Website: walmart
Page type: payment
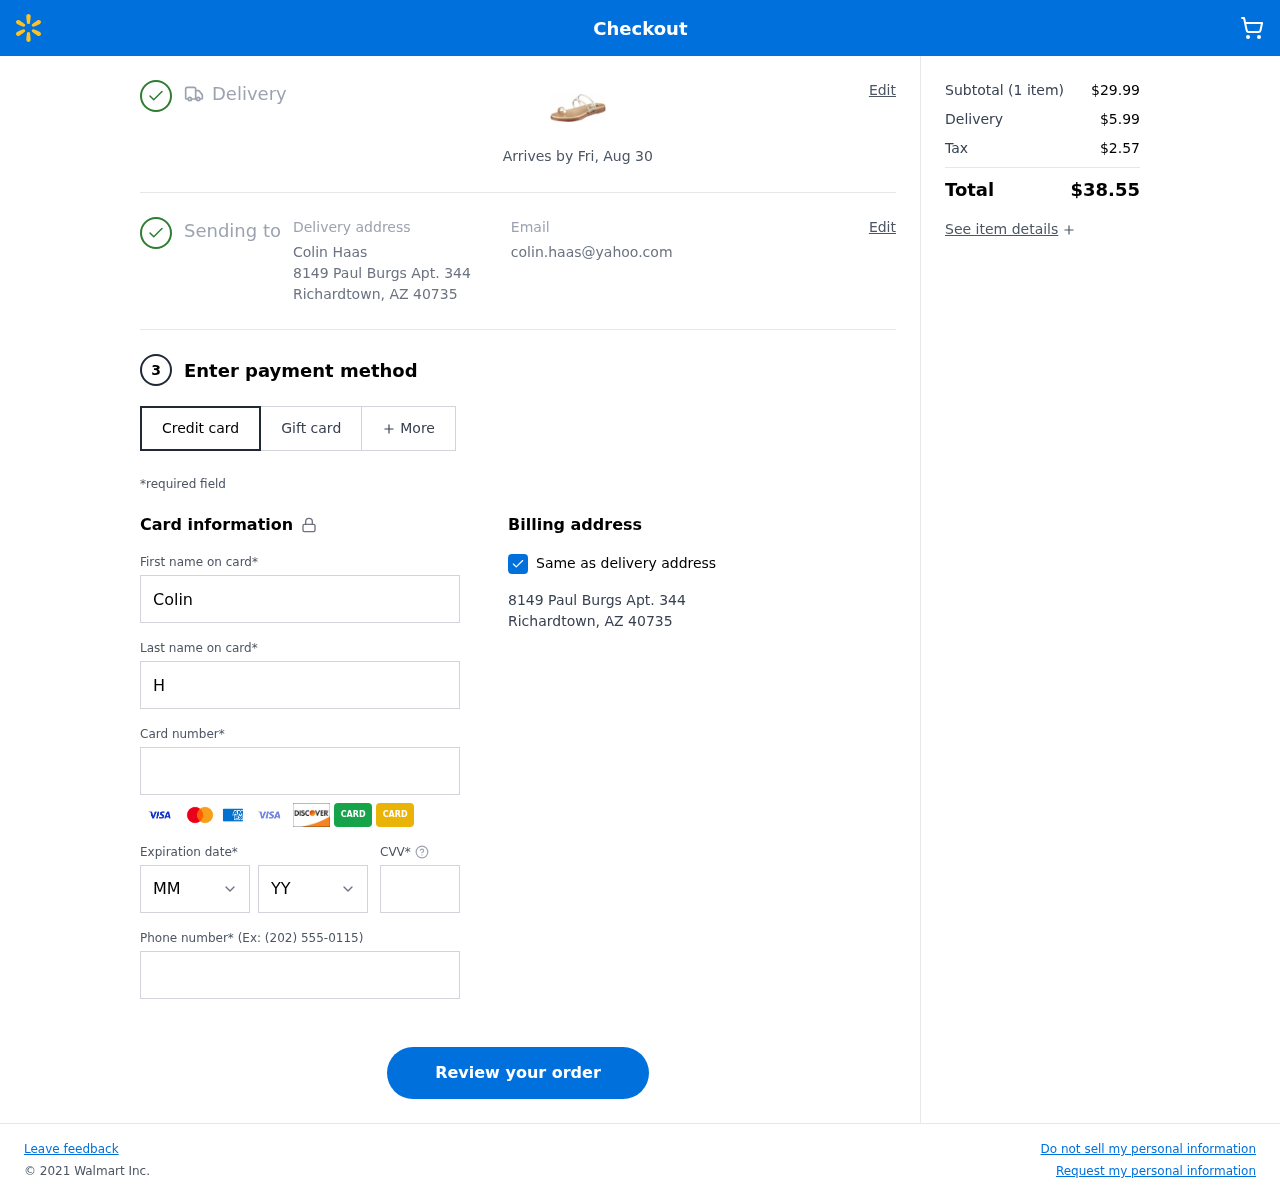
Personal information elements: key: PII_CARD_CVV
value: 523
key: PII_CARD_EXPIRY_MONTH
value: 08
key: PII_CARD_EXPIRY_YEAR
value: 30
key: PII_CARD_NUMBER
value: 2710 6819 2470 8492
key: PII_CITY
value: Richardtown
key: PII_EMAIL
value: colin.haas@yahoo.com
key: PII_FIRSTNAME
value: Colin
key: PII_FULLNAME
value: Colin Haas
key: PII_LASTNAME
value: Haas
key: PII_PHONE
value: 2943079352
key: PII_POSTCODE
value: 40735
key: PII_STATE_ABBR
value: AZ
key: PII_STREET
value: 8149 Paul Burgs Apt. 344
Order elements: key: ORDER_DELIVERY_DATE
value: Arrives by Fri, Aug 30
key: ORDER_NUM_ITEMS
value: (1 item)
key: ORDER_SUBTOTAL
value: $29.99
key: ORDER_SHIPPING_COST
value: $5.99
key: ORDER_TAX
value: $2.57
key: ORDER_TOTAL
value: $38.55